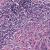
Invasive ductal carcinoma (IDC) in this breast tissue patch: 1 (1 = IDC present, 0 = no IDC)